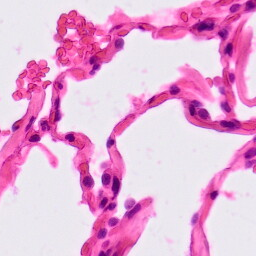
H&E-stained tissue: Lung